Interaction volume radius: 5 \u00c5
Interaction volume height: 30 \u00c5
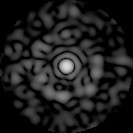
Disorder parameter: 0.8698